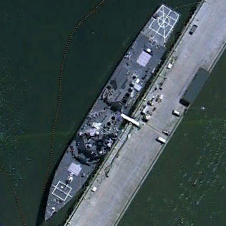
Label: destroyer